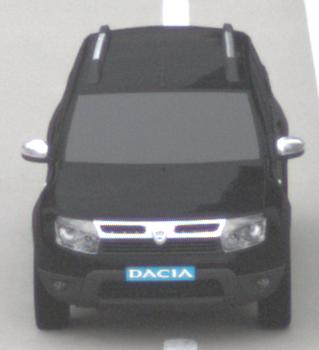
Make: Dacia
Model: Duster dCi 110 FAP
Detailed model: Duster (I)
Model produced from: 2010/06
Model produced until: 2013/11
Doors: 5
Color: black
Road condition: dry road
Daytime: morning or afternoon
Contrast: low contrast